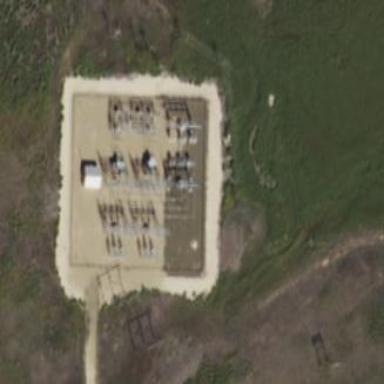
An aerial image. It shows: Distribution level power substation surrounded by fence.